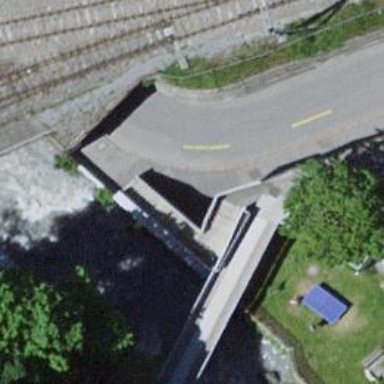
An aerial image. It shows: Flight of flagstone steps as road.